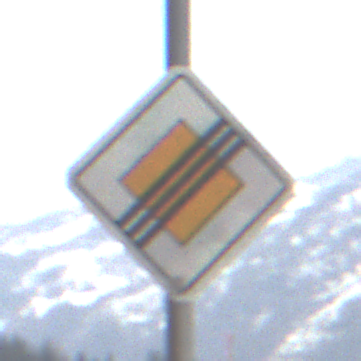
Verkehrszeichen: EndeVorfahrtsstrasse
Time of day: Midday
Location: Outdoor (Nature)
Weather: PartlyCloudy
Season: NotSpecified
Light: Natural